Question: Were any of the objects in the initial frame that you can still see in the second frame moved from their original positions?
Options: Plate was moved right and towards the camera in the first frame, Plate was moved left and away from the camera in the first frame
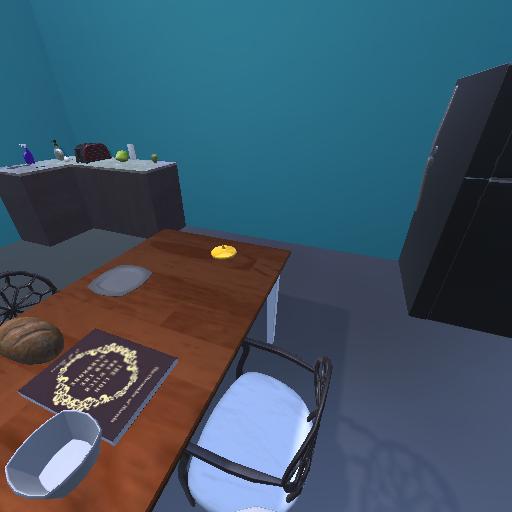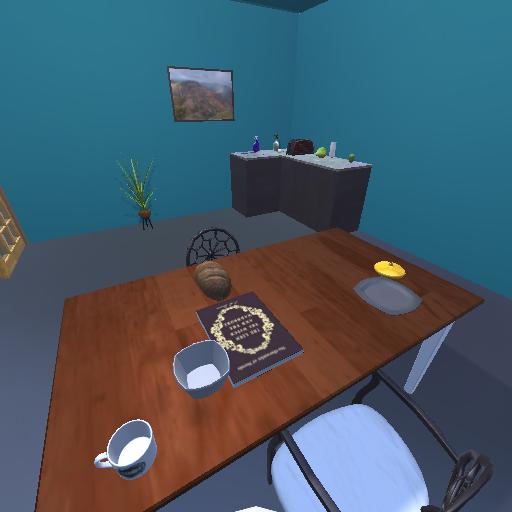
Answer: Plate was moved right and towards the camera in the first frame